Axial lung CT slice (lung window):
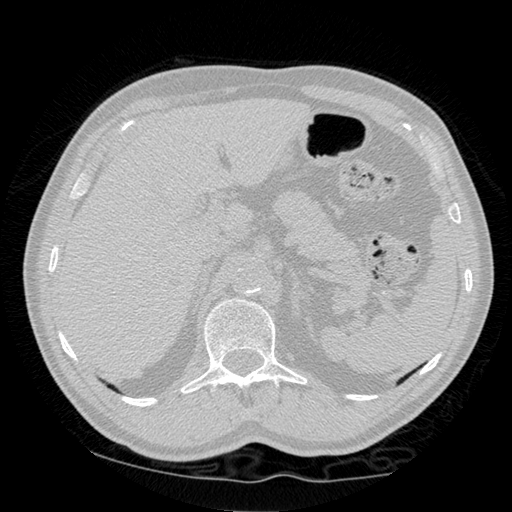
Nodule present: no